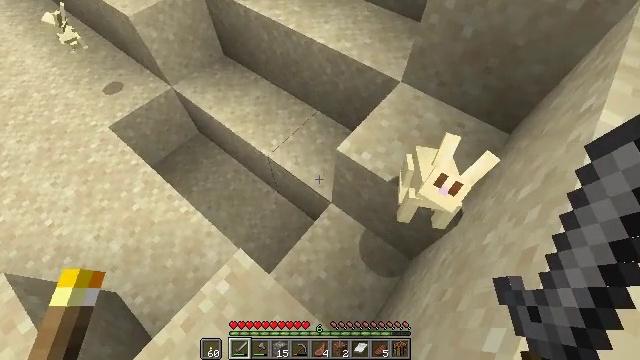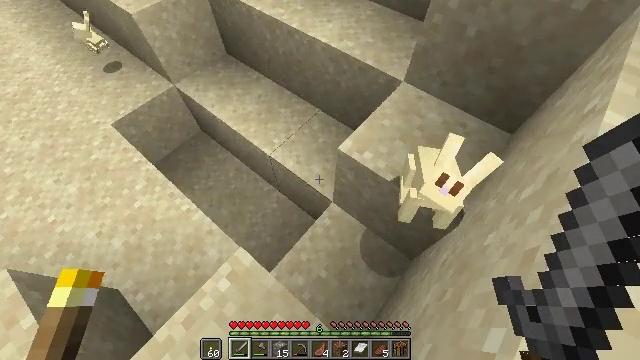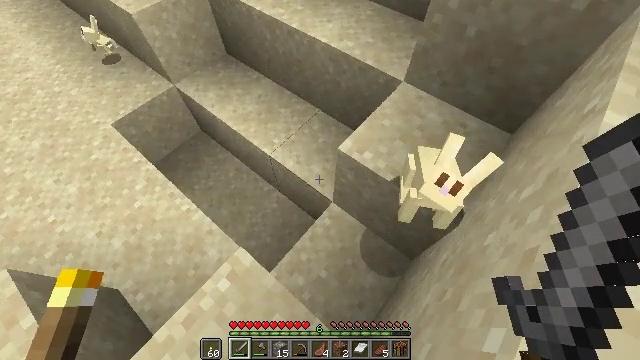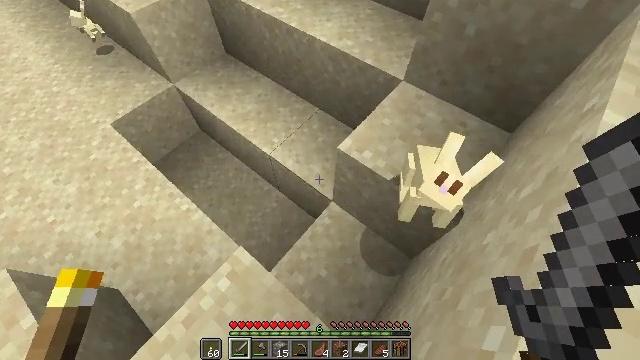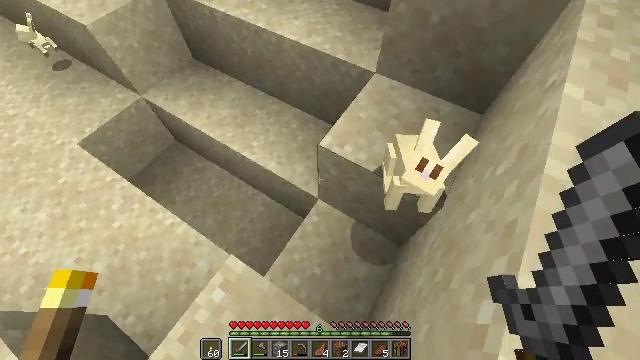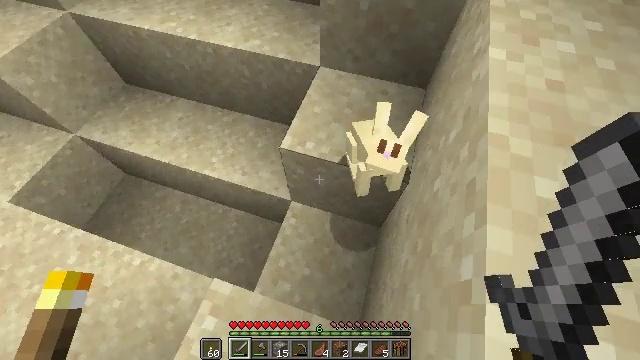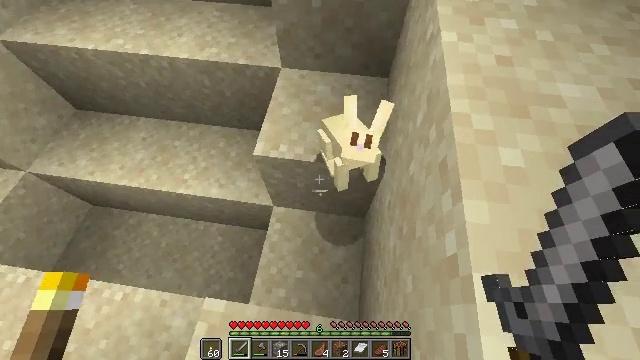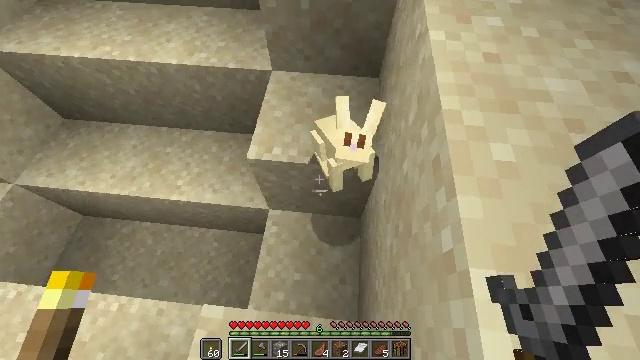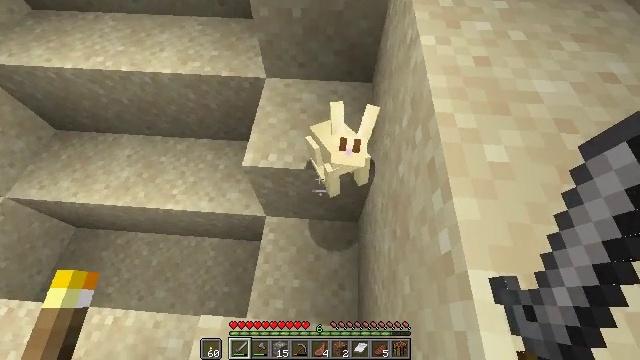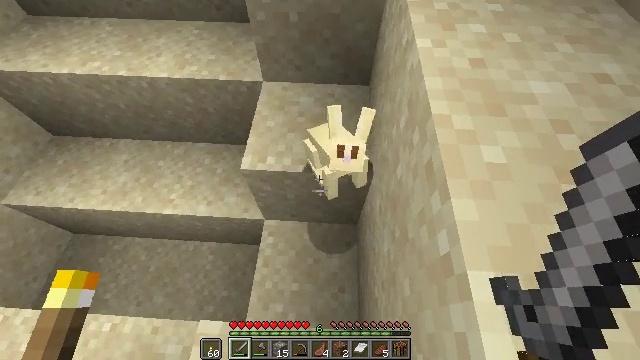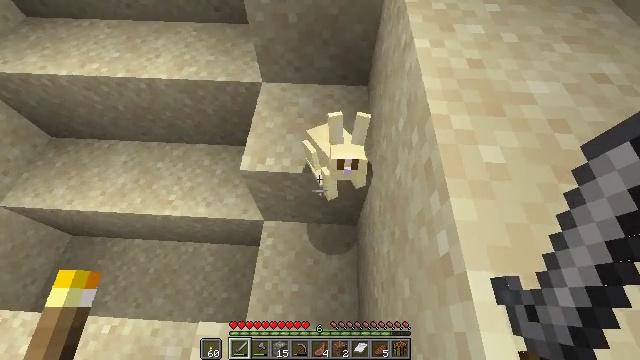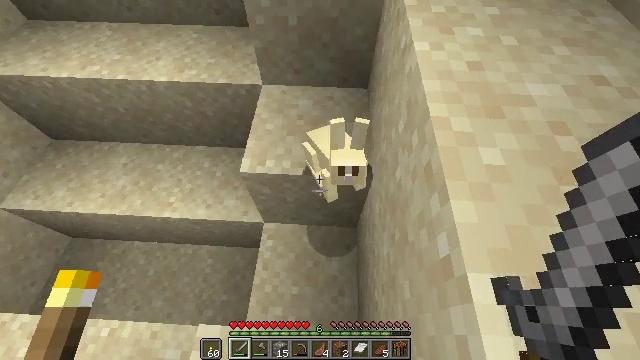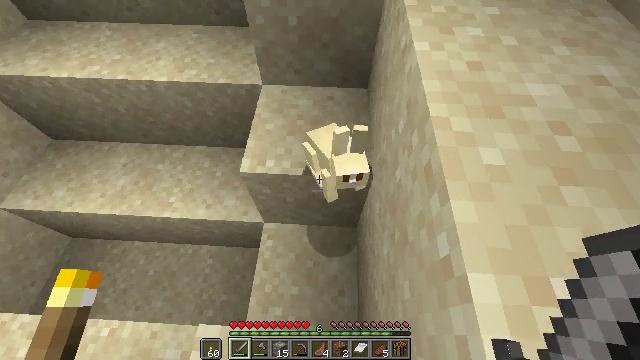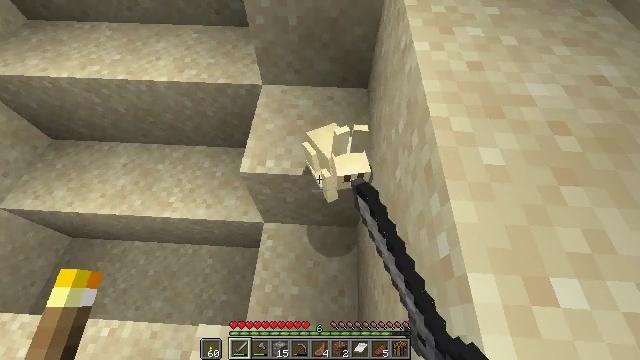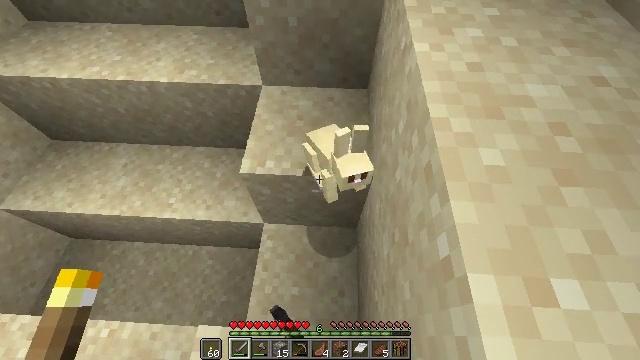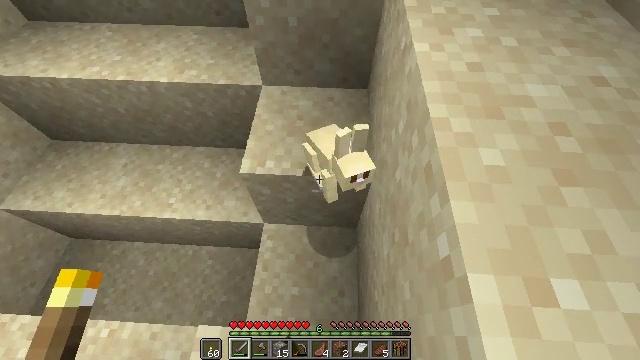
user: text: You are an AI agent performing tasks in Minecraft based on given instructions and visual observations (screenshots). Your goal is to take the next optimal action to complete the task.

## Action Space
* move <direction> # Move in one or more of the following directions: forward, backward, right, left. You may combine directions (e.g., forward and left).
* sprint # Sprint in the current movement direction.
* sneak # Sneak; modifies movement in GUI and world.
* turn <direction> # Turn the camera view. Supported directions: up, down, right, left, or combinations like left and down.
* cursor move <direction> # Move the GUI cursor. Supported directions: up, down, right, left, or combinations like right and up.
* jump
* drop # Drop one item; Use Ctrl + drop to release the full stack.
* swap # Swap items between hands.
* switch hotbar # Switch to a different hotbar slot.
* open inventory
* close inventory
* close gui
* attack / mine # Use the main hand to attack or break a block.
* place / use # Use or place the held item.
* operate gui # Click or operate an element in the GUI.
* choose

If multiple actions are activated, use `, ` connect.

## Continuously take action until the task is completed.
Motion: motion action
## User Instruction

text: Combat the rabbit.
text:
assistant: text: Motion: no_op
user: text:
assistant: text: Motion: no_op
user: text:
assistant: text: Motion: no_op
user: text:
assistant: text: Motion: turn right
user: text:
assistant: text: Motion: turn right
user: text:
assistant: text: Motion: turn right
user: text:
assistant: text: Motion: turn right
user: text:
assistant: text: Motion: turn right and up
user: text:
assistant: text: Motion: no_op
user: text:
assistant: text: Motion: no_op
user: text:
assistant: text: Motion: no_op
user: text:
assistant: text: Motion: attack / mine
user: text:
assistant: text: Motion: attack / mine
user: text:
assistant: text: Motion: attack / mine
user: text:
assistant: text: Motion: no_op
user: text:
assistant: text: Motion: no_op
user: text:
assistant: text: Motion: no_op
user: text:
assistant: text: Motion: no_op
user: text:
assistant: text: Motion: no_op
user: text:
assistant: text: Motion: turn right and up
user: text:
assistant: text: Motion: no_op
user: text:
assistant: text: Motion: turn up
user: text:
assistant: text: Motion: attack / mine
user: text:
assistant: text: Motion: attack / mine
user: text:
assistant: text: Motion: attack / mine
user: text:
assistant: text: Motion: no_op
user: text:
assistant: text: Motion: no_op
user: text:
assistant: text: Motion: no_op
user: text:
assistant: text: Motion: no_op
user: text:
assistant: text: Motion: no_op